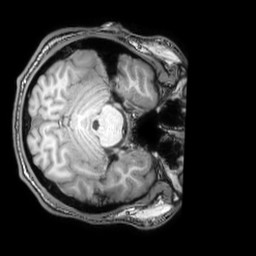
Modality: T1w
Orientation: axial
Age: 22
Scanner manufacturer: philips
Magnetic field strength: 3 T
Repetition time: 0.007 s
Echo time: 0.003501 s